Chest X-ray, PA view. Patient: 20 years old, sex M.
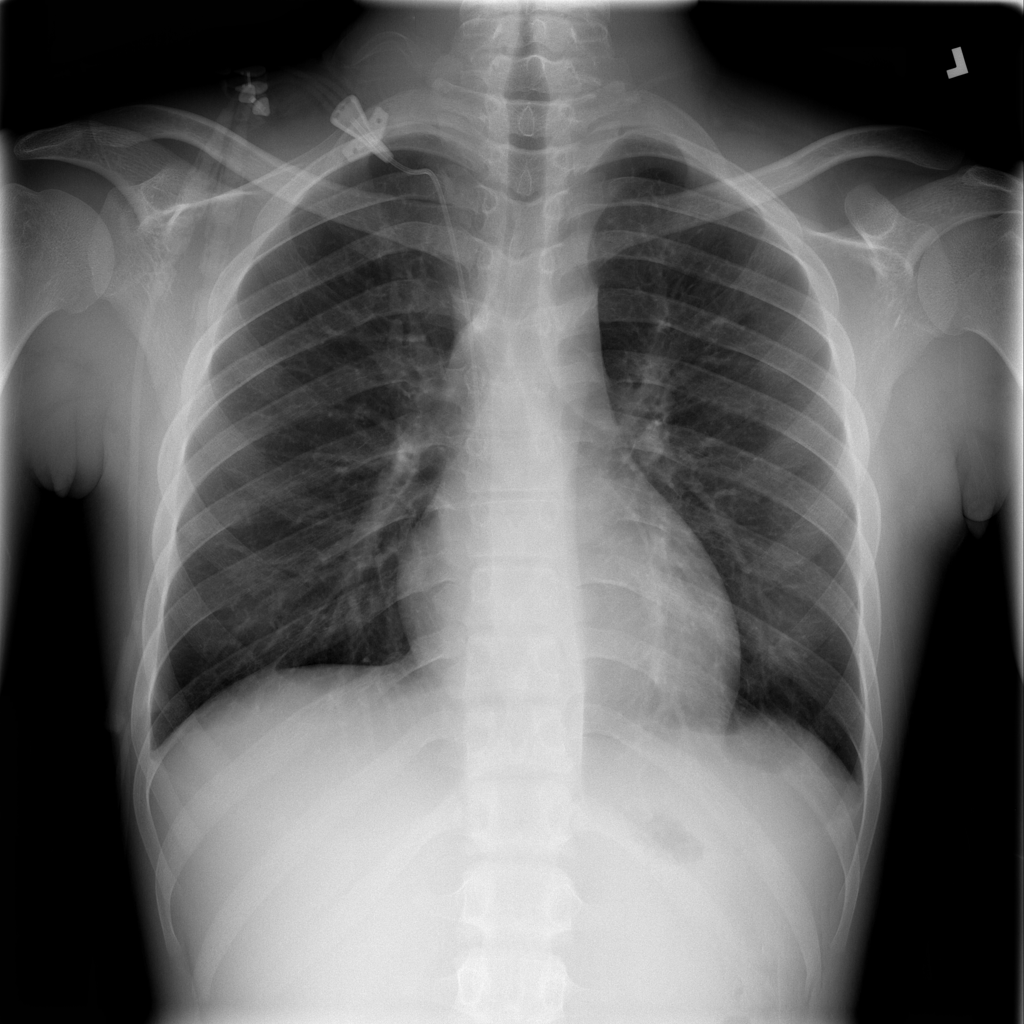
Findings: No Finding